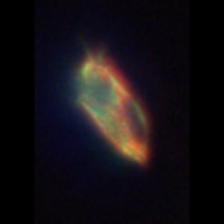
Taxon: Ciliates
Group: Other